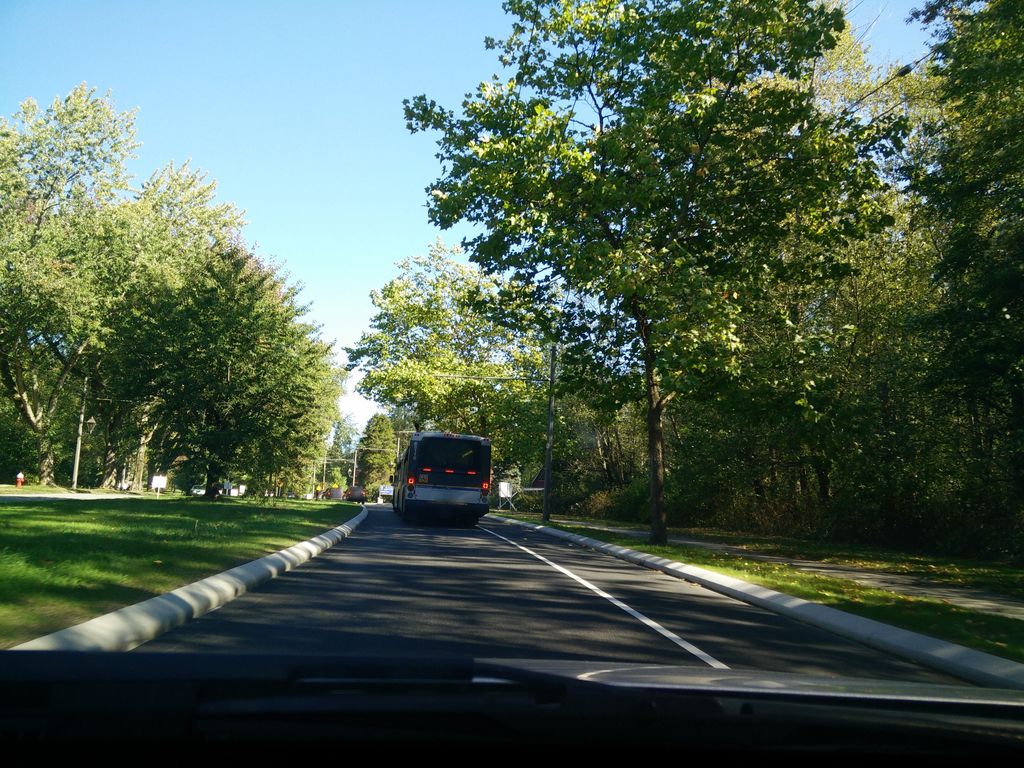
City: vancouver